Question: Here is the description:
1. Item is abstract entity
2. Every Item will have a parentItem relationship (it could be nil)
3. BookItem and CategoryItem are child of Item
4. CategoryItem will have a childItems relationship
Here is the diagram:

It looks ok for me. But I got two warning messages:
1. warning: Misconfigured Property: Item.parentItem should have an inverse
2. warning: Misconfigured Property: CategoryItem.childItems should have an inverse
There is no way for me to set the inverse for BookItem because there is no childItems. And I can't set the inverse for me CategoryItem too. I can't select parentItem in inverse because it's in its parent class.
Can anybody suggest what I should do ?
Thanks
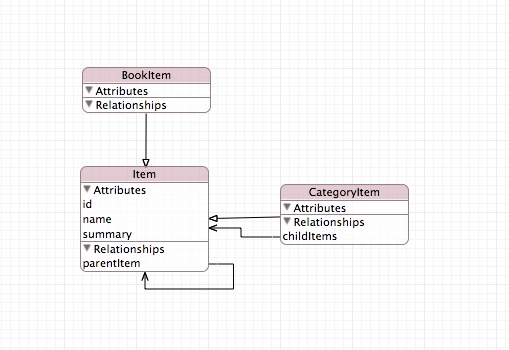
Answer: You most probably want something like this:

So the easiest way to achieve it is to +drag from each entity to another in order to create the relationships (that way, XCode creates automatically the inverse relationship as well, so you save yourself one step). For the Item parent/children relationships just +drag on itself. I hope that this makes sense...
PS. Although I don't fully understand why you need children on 'CategoryItem', since it's inherited by 'Item' which already have such a relationship...